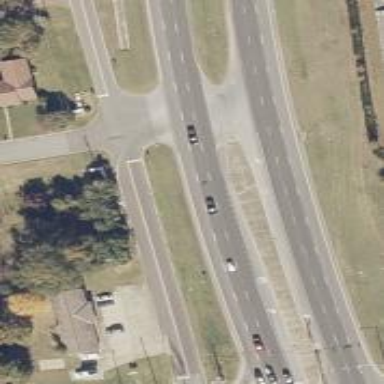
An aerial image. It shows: Asphalt highway with dual carriageway.